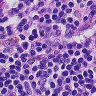
Metastatic tissue present: no